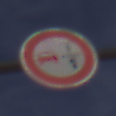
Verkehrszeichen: VerbotUeberholenEinspurigeFahrzeuge
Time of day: MorningAfternoon
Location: Outdoor (RoadRail)
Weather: PartlyCloudy
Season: NotSpecified
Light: Natural